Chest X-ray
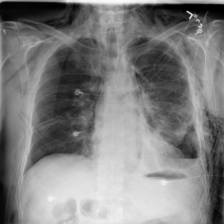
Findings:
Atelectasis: negative
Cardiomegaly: negative
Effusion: negative
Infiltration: negative
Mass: negative
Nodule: negative
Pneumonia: negative
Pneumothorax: positive
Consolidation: negative
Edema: negative
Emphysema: positive
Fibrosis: negative
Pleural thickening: negative
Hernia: negative